Question: I am facing a strange issue with Sprite Kit (on OS X, didn't tried it on iOS) : I create my scene with this code :
'''
SKScene *scene = [MyScene sceneWithSize:CGSizeMake(1280, 800)];
'''
And when I create a node, like this :
'''
SKSpriteNode* ground = [SKSpriteNode spriteNodeWithColor:[NSColor brownColor] size:CGSizeMake(1280, 800)];
'''
What I don't understand is that even if I create my sprite with the same size than my scene, I get this :

As you an see, my sprite, in brown, is two times smaller than my scene (with the blue background).
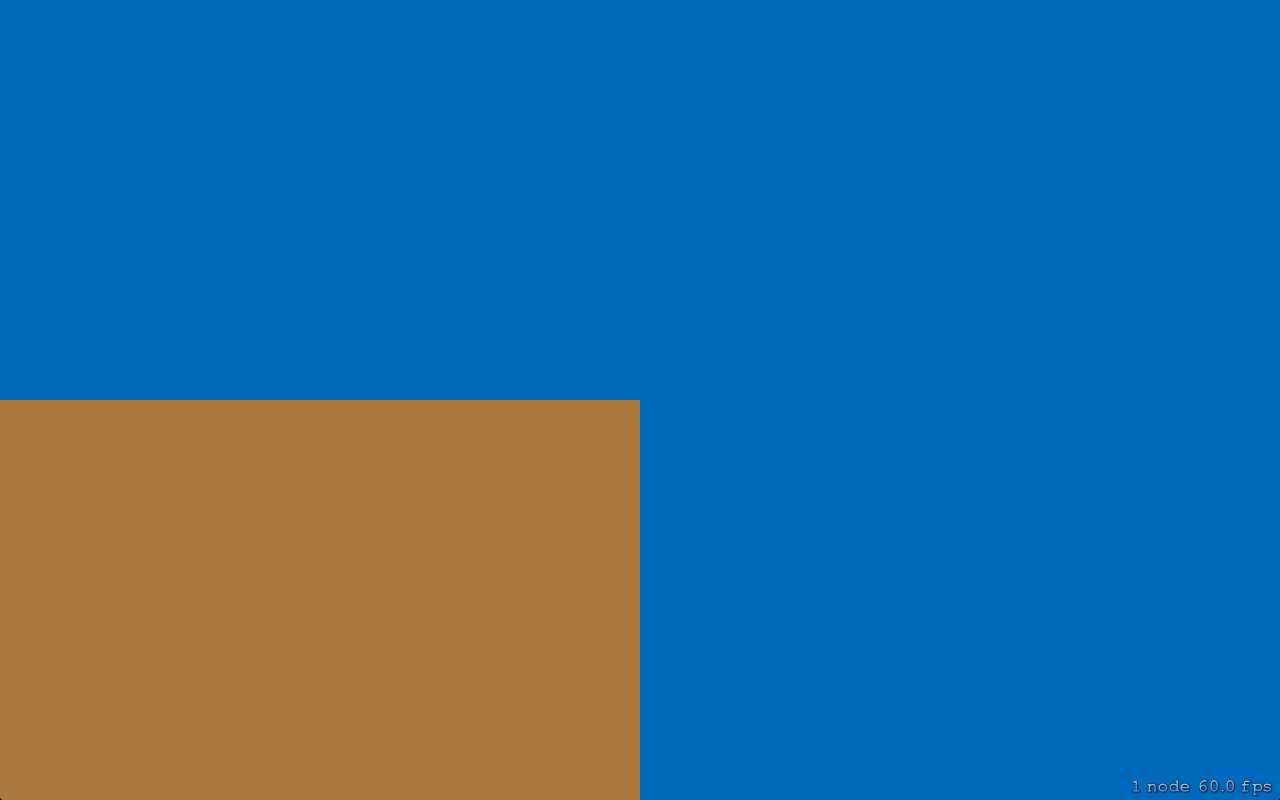
Answer: Just add:
'''
ground.anchorPoint = CGPointZero;
'''
or
'''
ground.position = CGPointMake(self.frame.size.width / 2, self.frame.size.height / 2);
'''
The 'SKSpriteNode''s anchor point is in the center (0.5,0.5) and the default 'position' is 'CGPointZero'. So you only see the top right part of your ground.